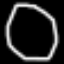
Label: octagon